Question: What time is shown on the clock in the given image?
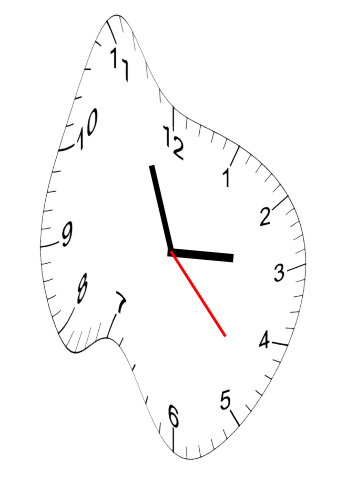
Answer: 02:56:23